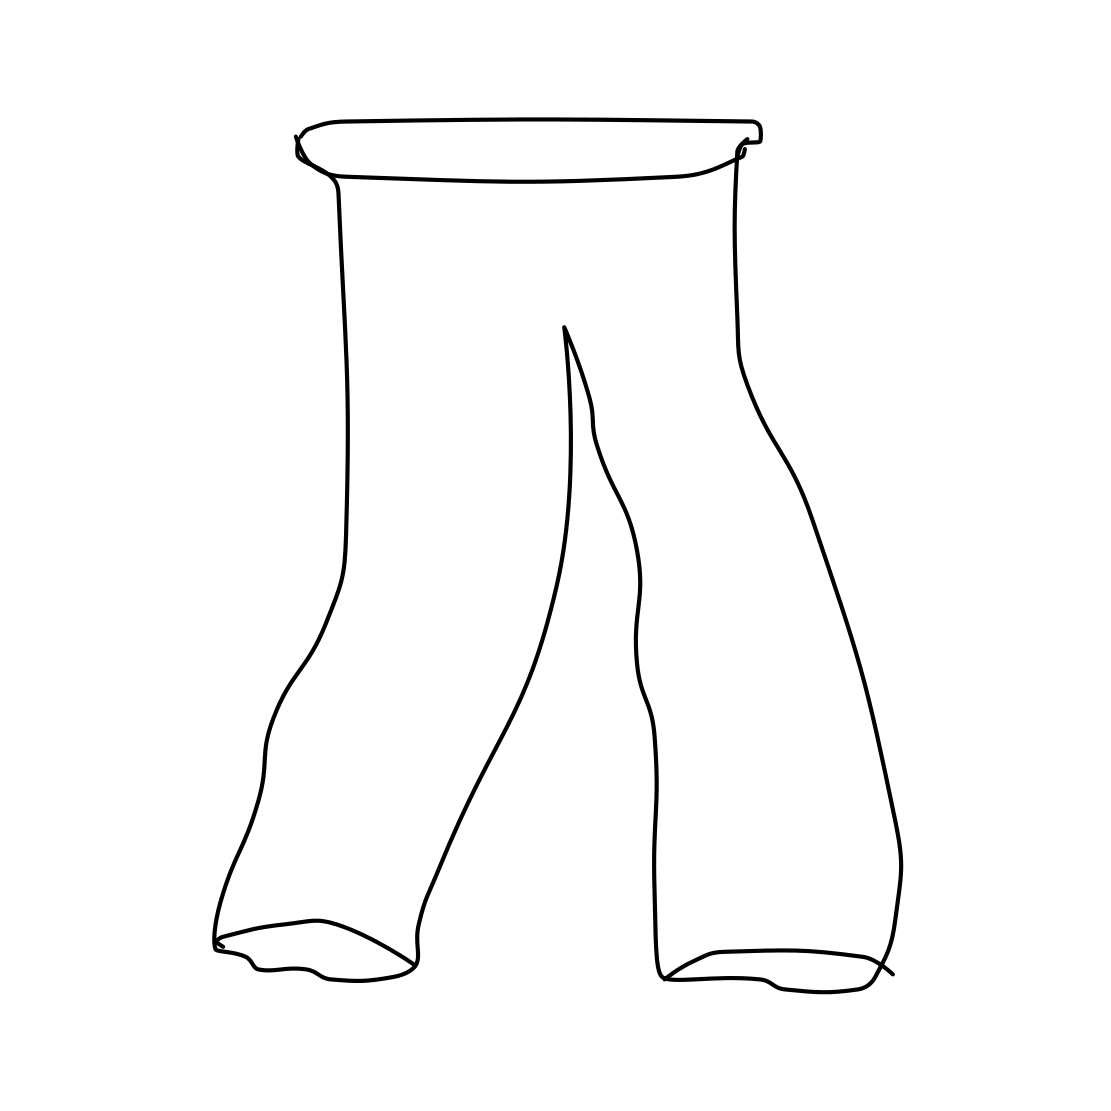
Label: trousers